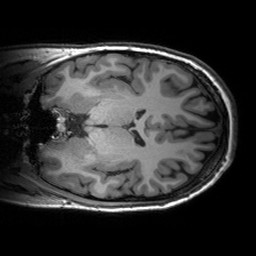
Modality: T1w
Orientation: coronal
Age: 28
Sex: female
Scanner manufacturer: siemens
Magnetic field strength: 3 T
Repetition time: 2.53 s
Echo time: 0.00299 s